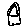
Label: house